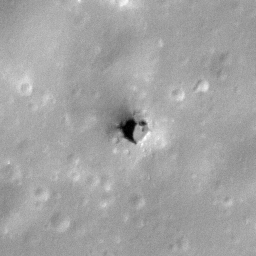
Pit: Palitzsch B 1
Host crater: Palitzsch B
Host type: impact_melt
Lunar coordinates: latitude -26.316, longitude 68.191